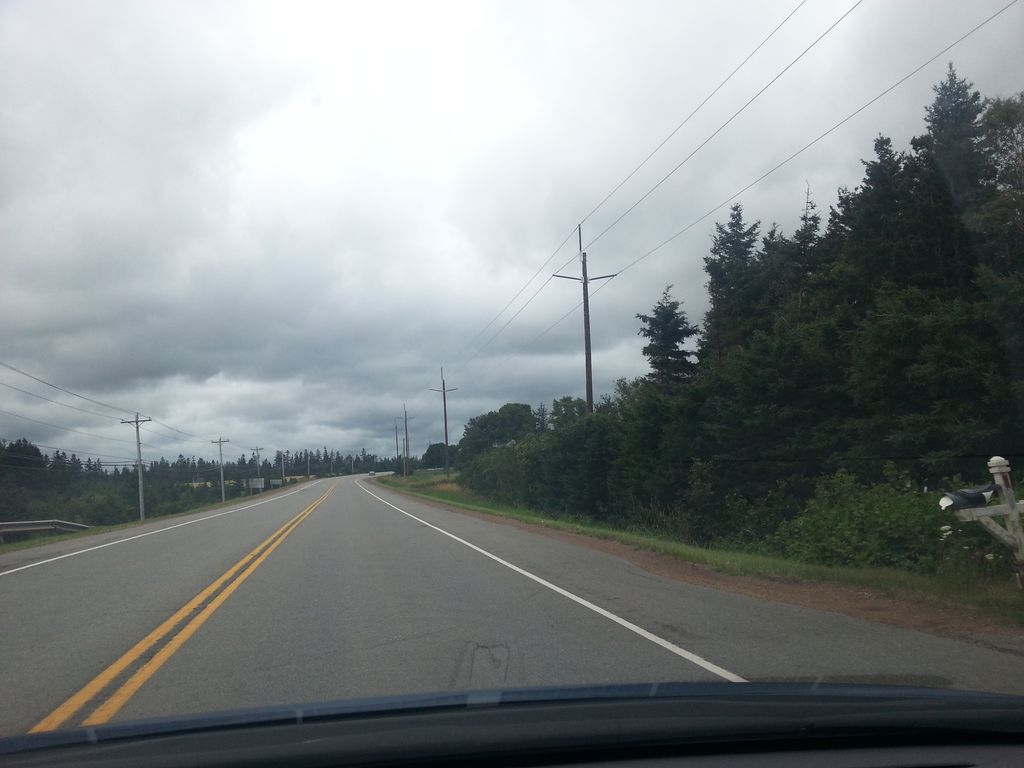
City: charlottetown